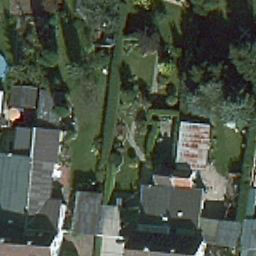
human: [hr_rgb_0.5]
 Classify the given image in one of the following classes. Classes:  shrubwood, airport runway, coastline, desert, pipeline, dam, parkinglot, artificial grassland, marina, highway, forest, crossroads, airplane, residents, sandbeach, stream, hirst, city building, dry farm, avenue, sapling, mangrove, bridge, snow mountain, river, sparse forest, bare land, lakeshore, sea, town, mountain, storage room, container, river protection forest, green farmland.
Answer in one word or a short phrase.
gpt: residents